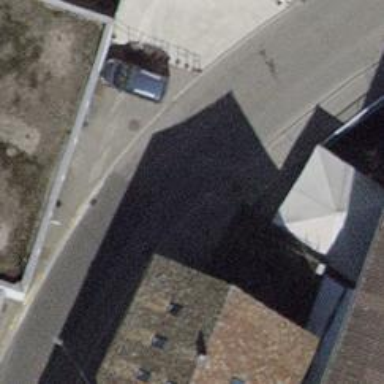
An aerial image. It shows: Building with surveillance equipment installed.